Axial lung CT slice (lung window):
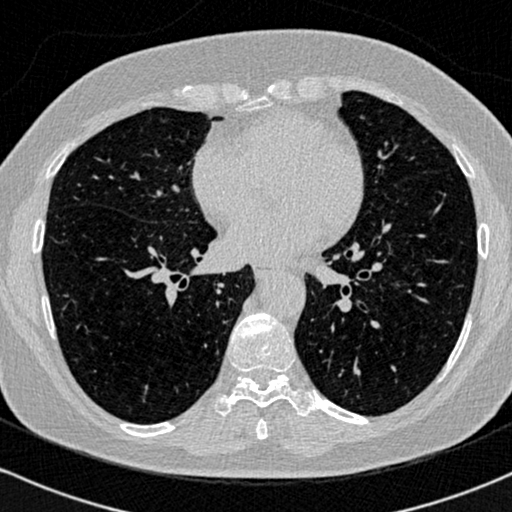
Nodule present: no